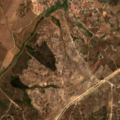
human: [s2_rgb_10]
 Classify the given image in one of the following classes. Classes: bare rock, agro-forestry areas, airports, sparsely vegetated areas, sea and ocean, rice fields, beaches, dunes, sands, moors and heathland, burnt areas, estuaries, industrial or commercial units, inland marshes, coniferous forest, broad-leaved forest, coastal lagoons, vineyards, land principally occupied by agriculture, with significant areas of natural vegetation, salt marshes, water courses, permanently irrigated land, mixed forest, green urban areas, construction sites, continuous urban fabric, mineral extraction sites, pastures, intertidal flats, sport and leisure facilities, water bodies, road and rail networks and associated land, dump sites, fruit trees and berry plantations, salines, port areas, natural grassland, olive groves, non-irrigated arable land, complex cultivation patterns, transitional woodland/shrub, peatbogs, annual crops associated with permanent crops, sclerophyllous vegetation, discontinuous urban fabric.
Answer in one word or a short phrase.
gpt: discontinuous urban fabric, non-irrigated arable land, olive groves, broad-leaved forest, transitional woodland/shrub